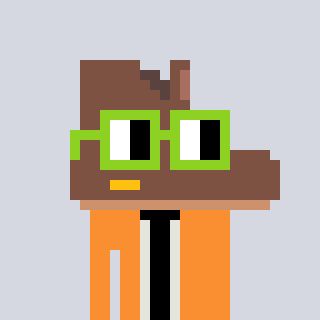
a pixel art character with square light green glasses, a boot-shaped head and a orange-colored body on a cool background